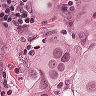
Metastatic tissue present: yes